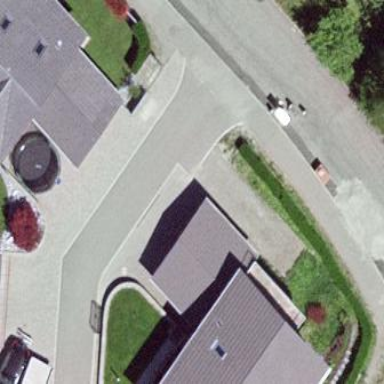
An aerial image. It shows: Garage.